Aerial crown-view tile of a tropical tree (Barro Colorado Island, Panama), acquired 20241216:
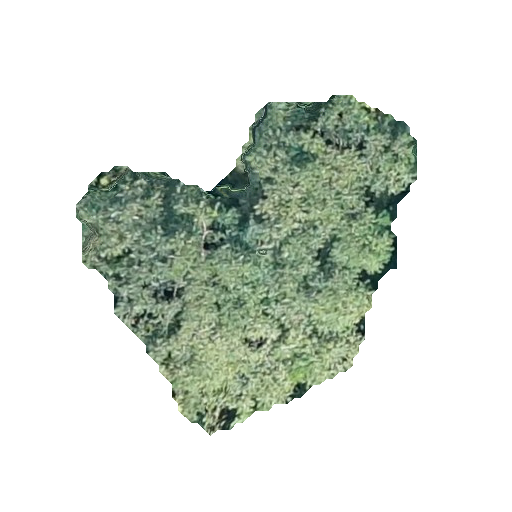
Species: Trattinnickia aspera
GBIF accepted scientific name: Trattinnickia aspera
Crown area: 103.115 m²